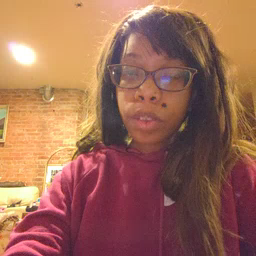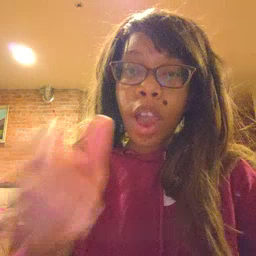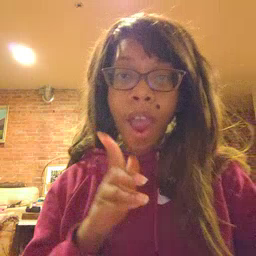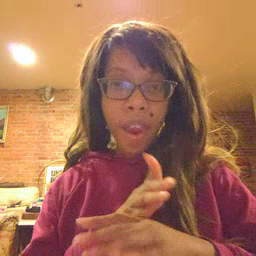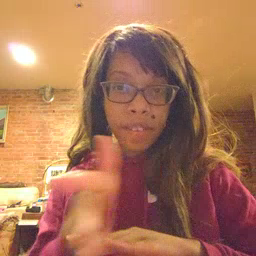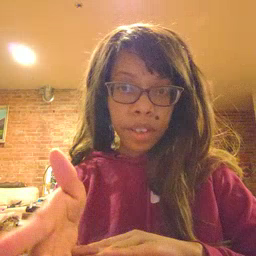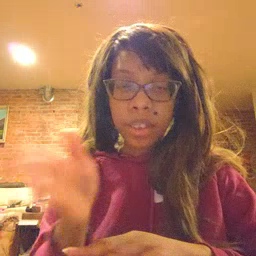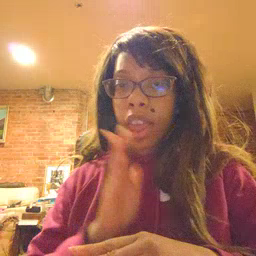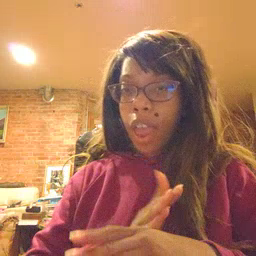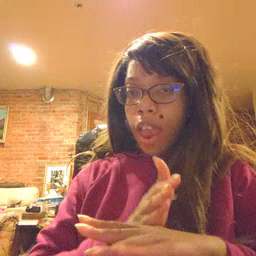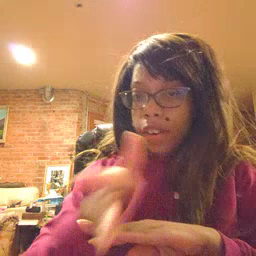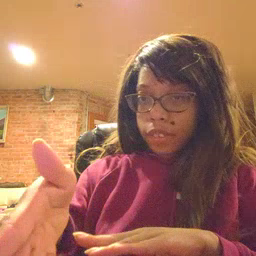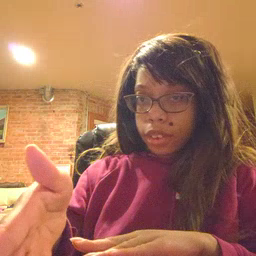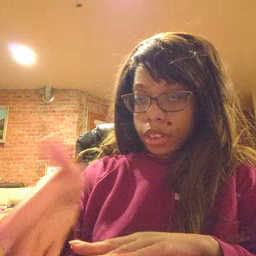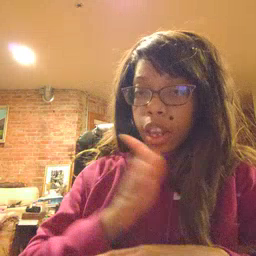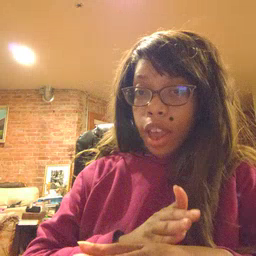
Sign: after